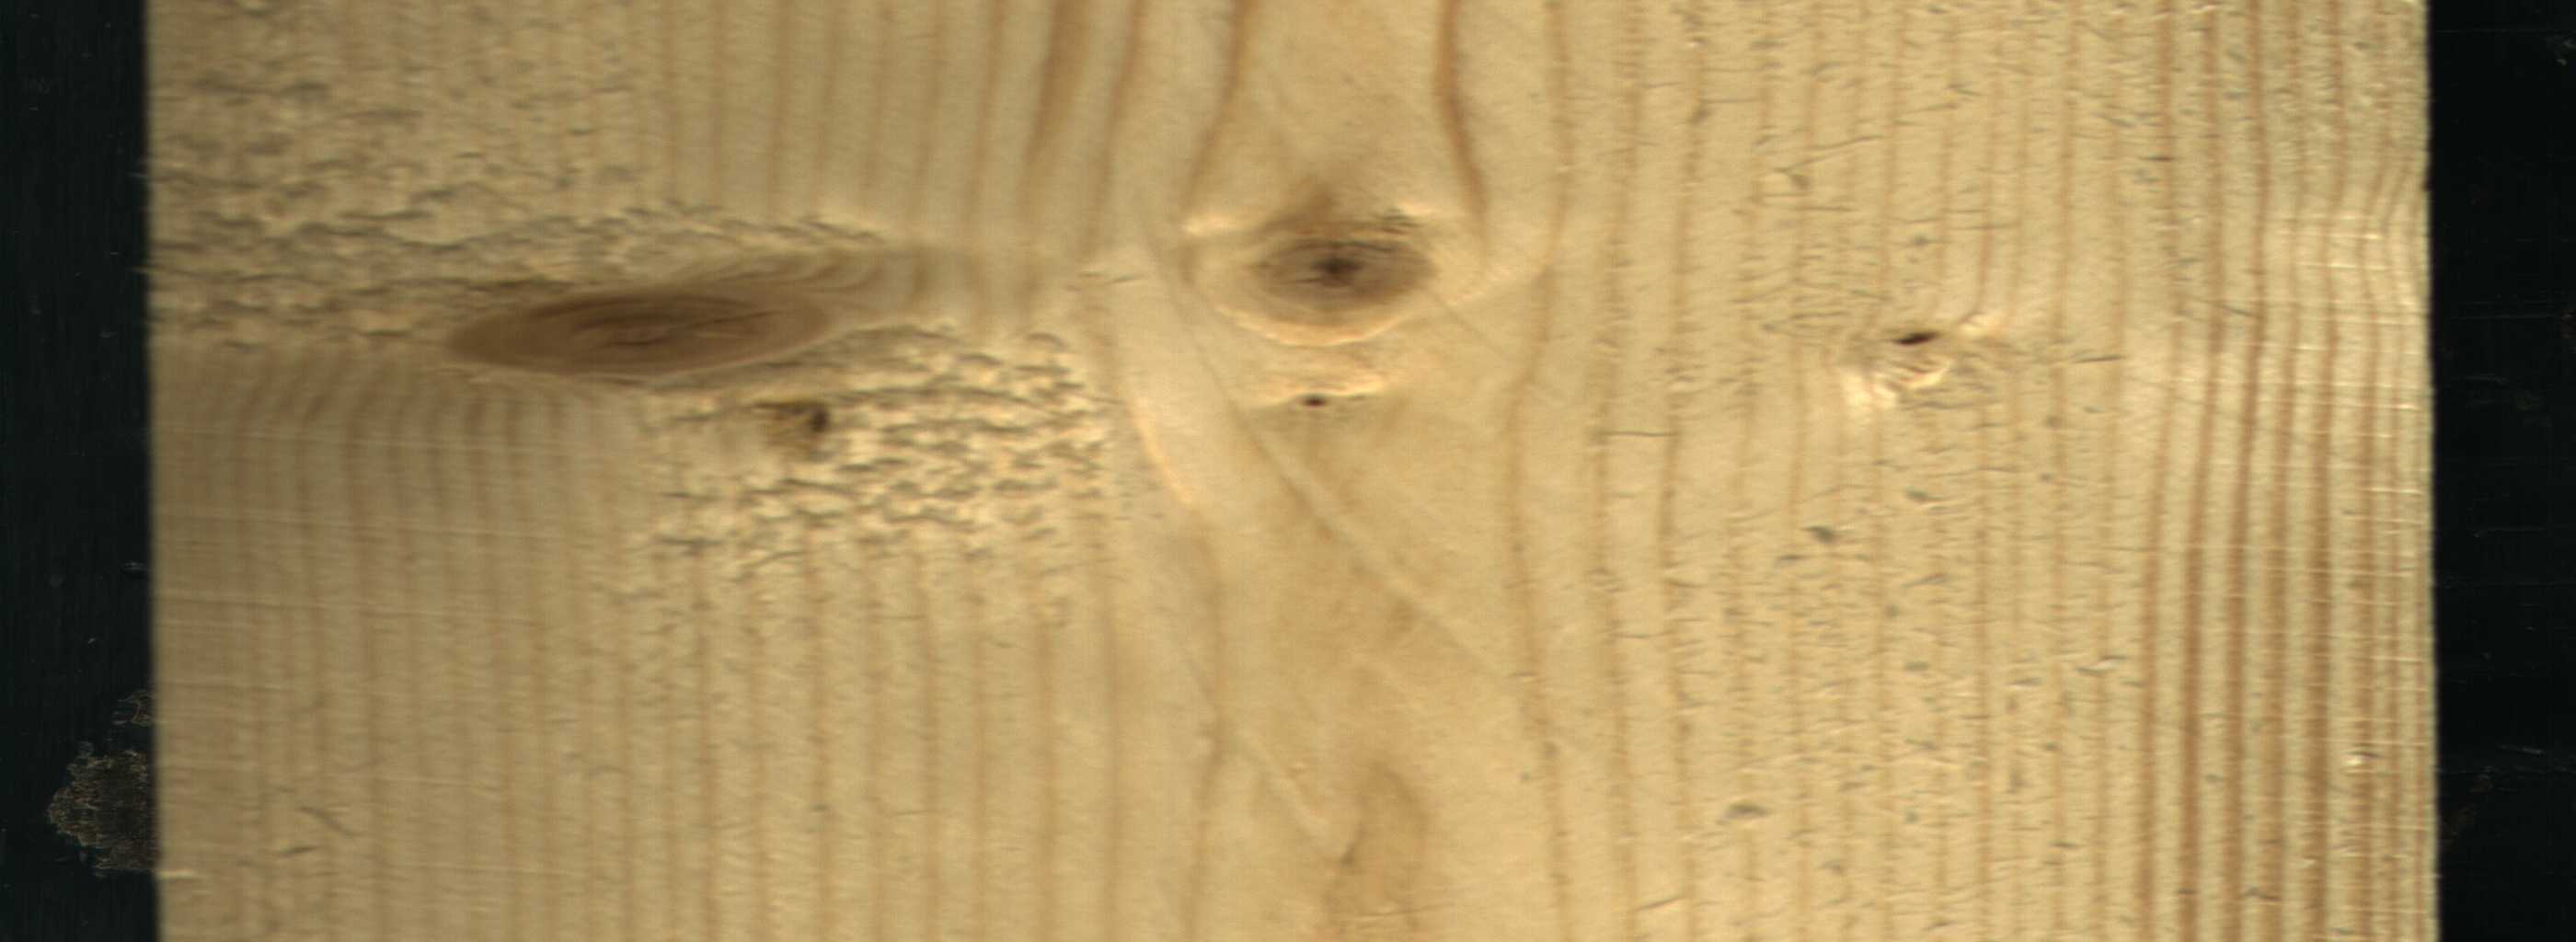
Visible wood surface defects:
Dead_Knot
Live_Knot
Live_Knot